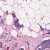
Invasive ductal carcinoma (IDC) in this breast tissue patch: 1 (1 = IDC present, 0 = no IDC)